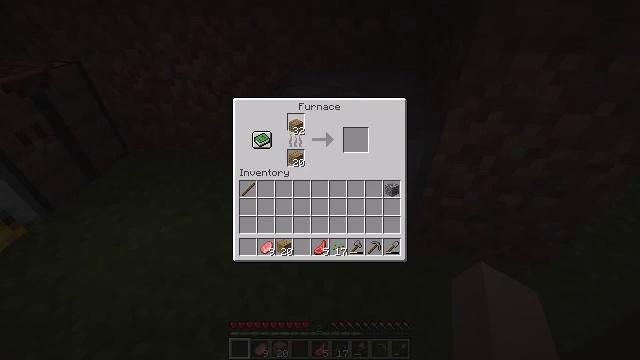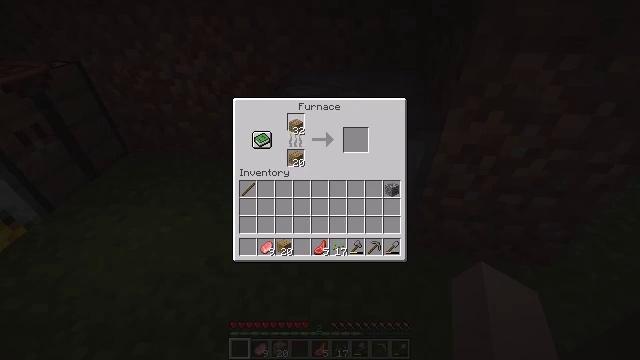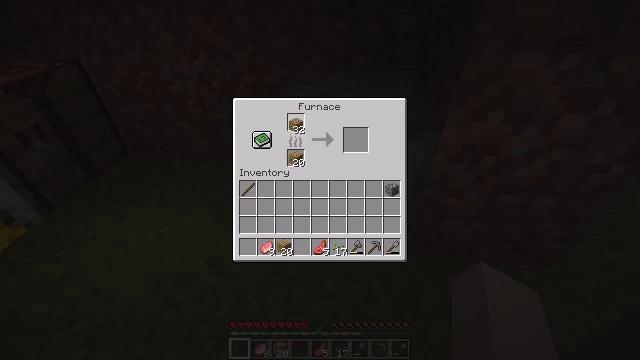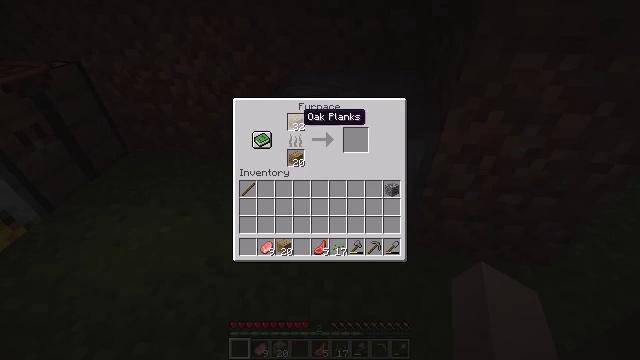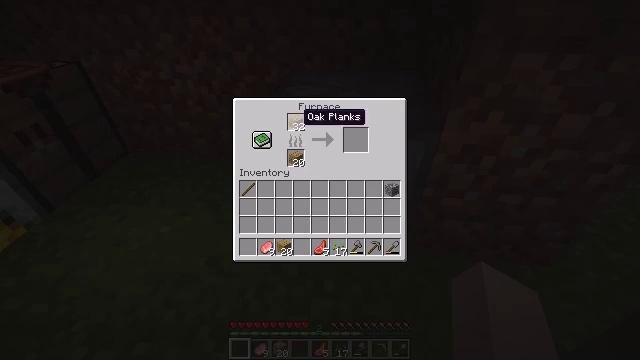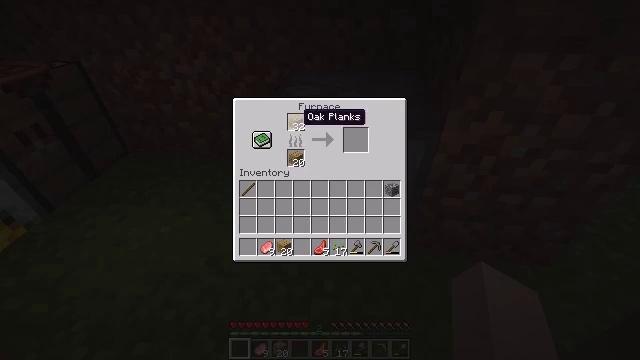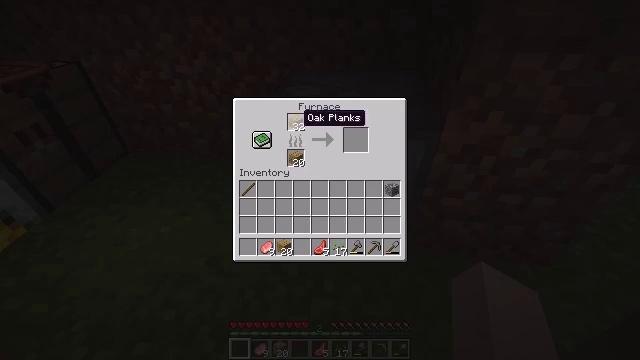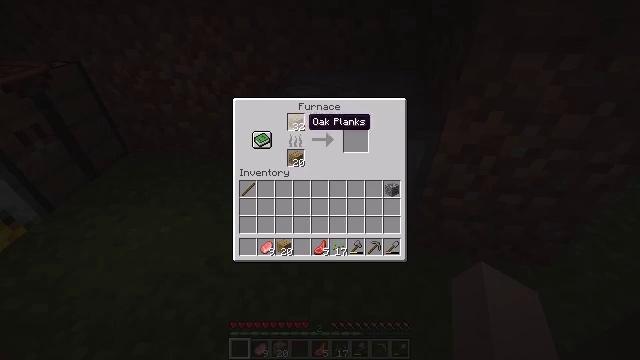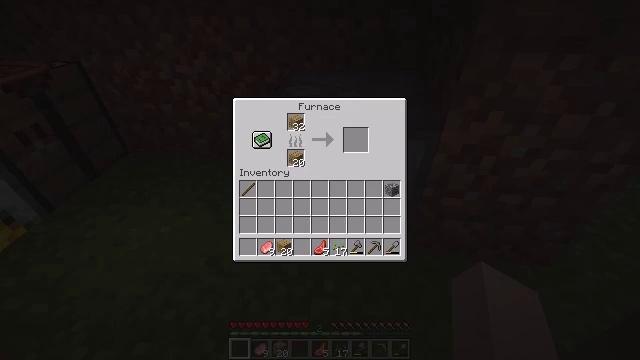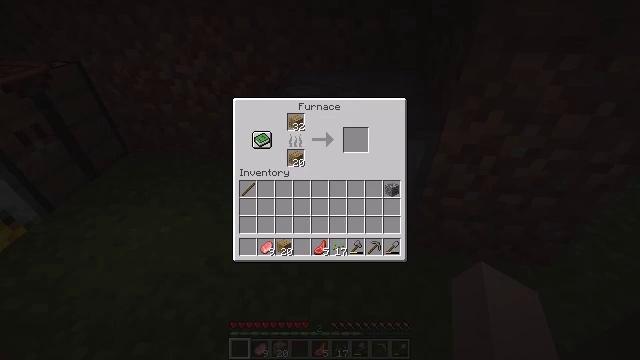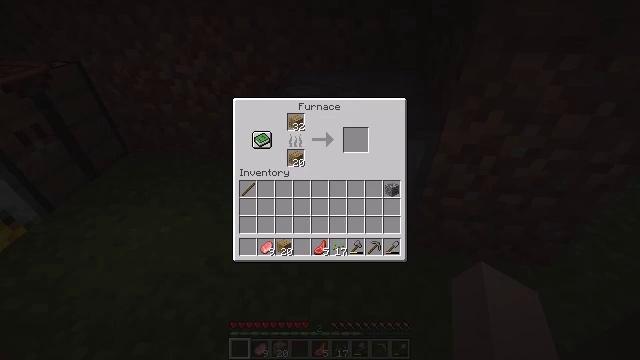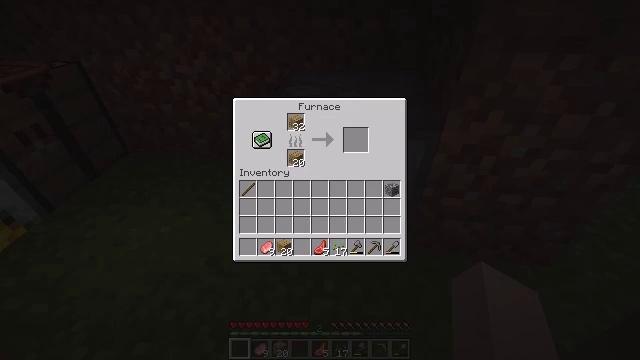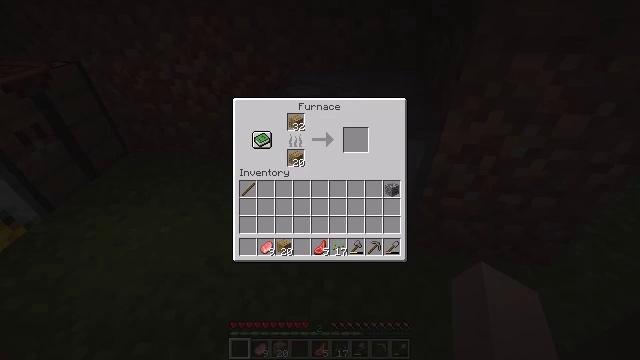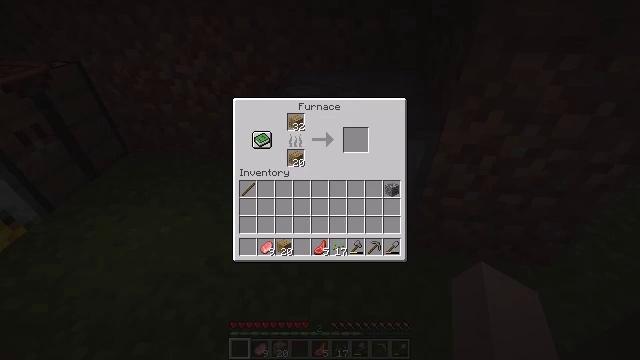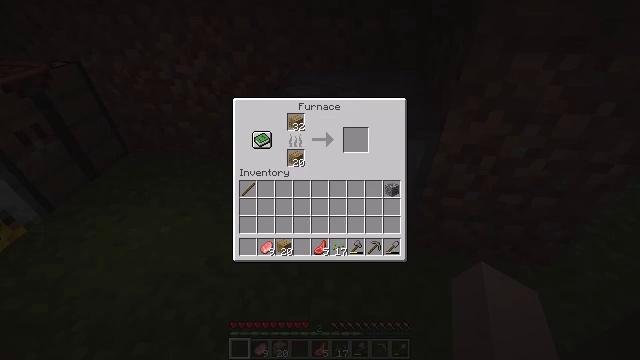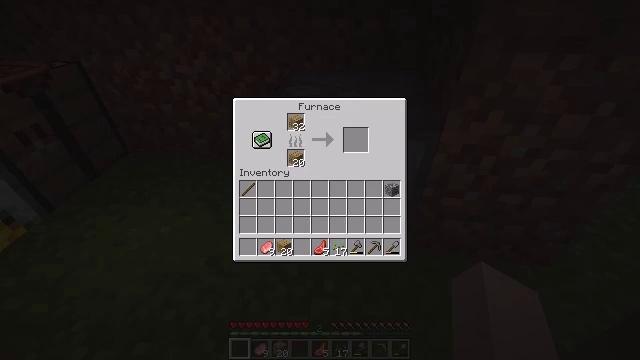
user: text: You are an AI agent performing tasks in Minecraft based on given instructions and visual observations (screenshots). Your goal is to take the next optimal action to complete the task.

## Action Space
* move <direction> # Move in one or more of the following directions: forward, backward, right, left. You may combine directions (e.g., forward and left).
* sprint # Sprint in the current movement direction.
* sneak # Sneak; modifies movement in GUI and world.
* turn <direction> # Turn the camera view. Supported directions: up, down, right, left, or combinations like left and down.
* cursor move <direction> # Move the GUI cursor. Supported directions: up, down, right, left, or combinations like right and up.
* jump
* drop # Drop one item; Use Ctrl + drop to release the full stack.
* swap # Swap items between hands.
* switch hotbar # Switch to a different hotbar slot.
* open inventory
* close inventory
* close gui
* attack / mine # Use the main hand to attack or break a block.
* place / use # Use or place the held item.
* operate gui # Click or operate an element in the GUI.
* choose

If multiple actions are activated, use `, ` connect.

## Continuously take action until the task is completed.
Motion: motion action
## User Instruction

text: craft item air
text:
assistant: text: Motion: operate gui
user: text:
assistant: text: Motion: operate gui
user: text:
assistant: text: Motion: no_op
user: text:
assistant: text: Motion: no_op
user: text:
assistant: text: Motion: no_op
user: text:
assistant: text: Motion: no_op
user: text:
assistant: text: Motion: no_op
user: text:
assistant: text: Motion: cursor move right and down
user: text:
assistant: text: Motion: cursor move right and down
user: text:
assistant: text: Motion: no_op
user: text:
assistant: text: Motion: no_op
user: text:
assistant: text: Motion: no_op
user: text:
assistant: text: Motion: no_op
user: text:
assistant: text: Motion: no_op
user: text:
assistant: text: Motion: no_op
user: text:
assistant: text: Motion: no_op
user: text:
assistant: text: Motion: no_op
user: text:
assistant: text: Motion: no_op
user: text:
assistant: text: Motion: no_op
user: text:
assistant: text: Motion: no_op
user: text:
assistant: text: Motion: no_op
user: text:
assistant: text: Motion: no_op
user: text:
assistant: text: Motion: no_op
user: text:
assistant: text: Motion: no_op
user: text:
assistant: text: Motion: no_op
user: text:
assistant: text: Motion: no_op
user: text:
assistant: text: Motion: no_op
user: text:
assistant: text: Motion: no_op
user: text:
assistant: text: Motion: no_op
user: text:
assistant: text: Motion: no_op